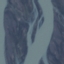
Label: River